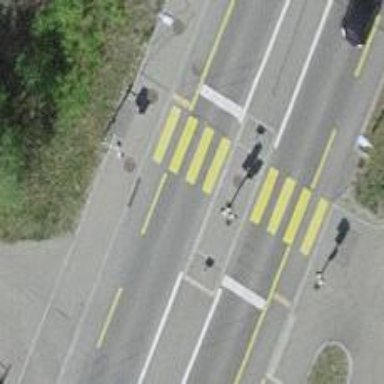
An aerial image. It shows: Road crossing with traffic signals and island.